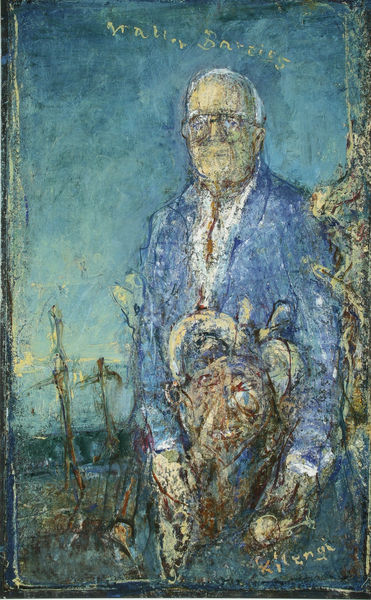
Titel: Bildnis Bareiss Blau
Künstler: Rudi Tröger
Standort: München
Institution: Galerie Fred Jahn
Schlagwörter: blau, himmel, mann, weiß, aquarell, braun, licht, hund, beige, hochformat, anzug, hemd, bildnis, hände, portrait, porträt, krawatte, brille, selbstbildnis, jagd, kreuze, herrchen, mops, biege, alter herr, großvater mit haustier, hundewetter, porträt bildnis